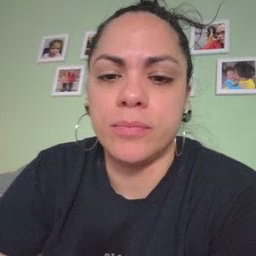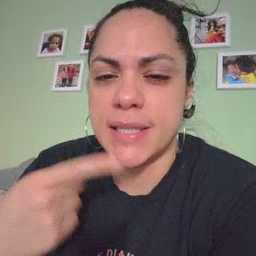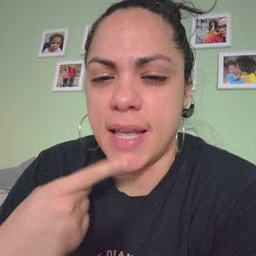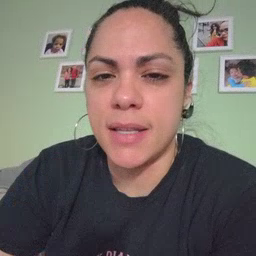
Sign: say